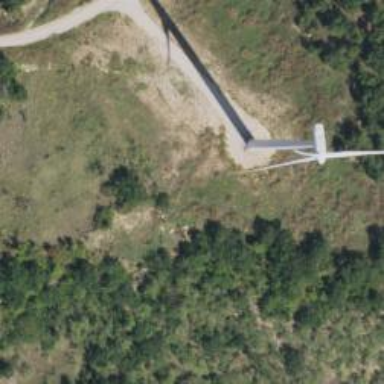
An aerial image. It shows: Wind generator using horizontal axis wind turbines.